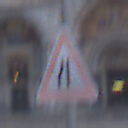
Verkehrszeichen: EinseitigVerengteFahrbahnLinks
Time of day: SunriseSunset
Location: Outdoor (Urban)
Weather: PartlyCloudy
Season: NotSpecified
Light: Natural